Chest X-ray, PA view. Patient: 34 years old, sex F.
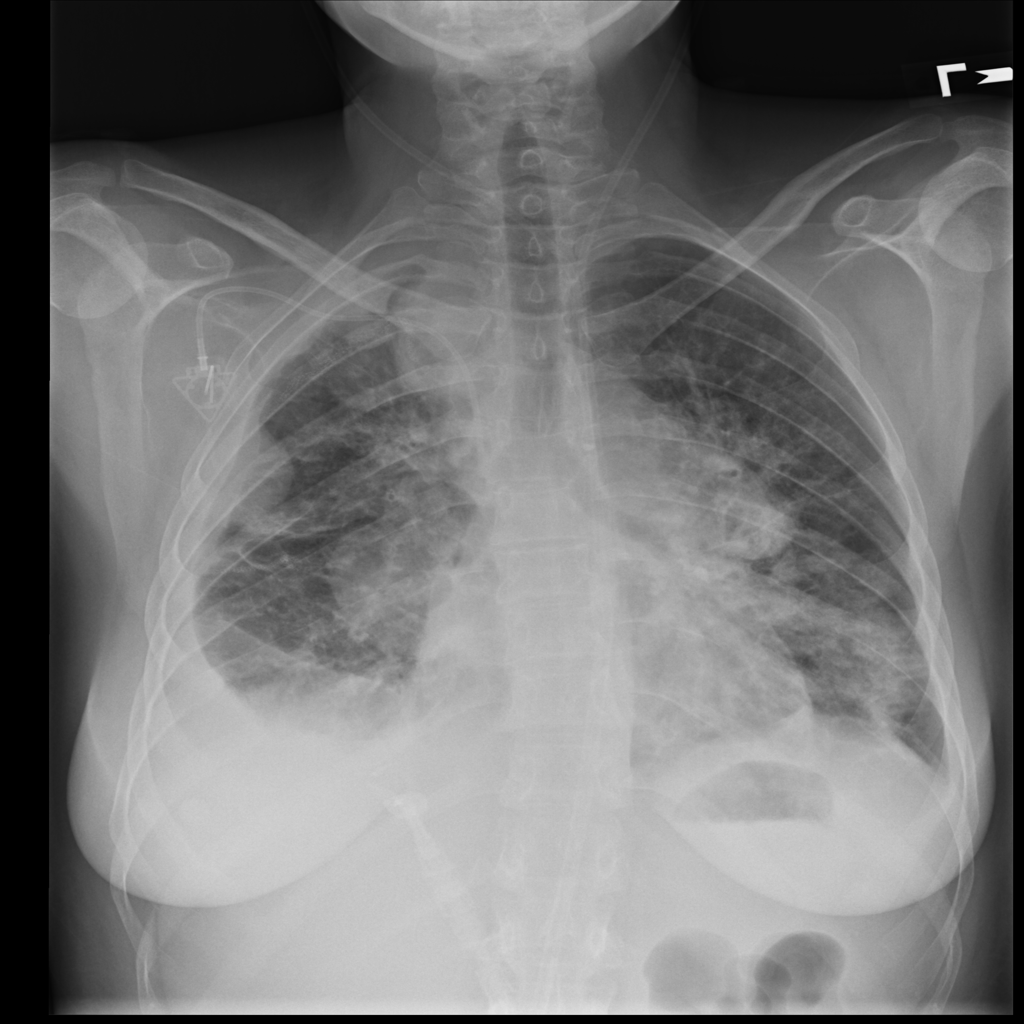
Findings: Mass, Nodule